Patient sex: M
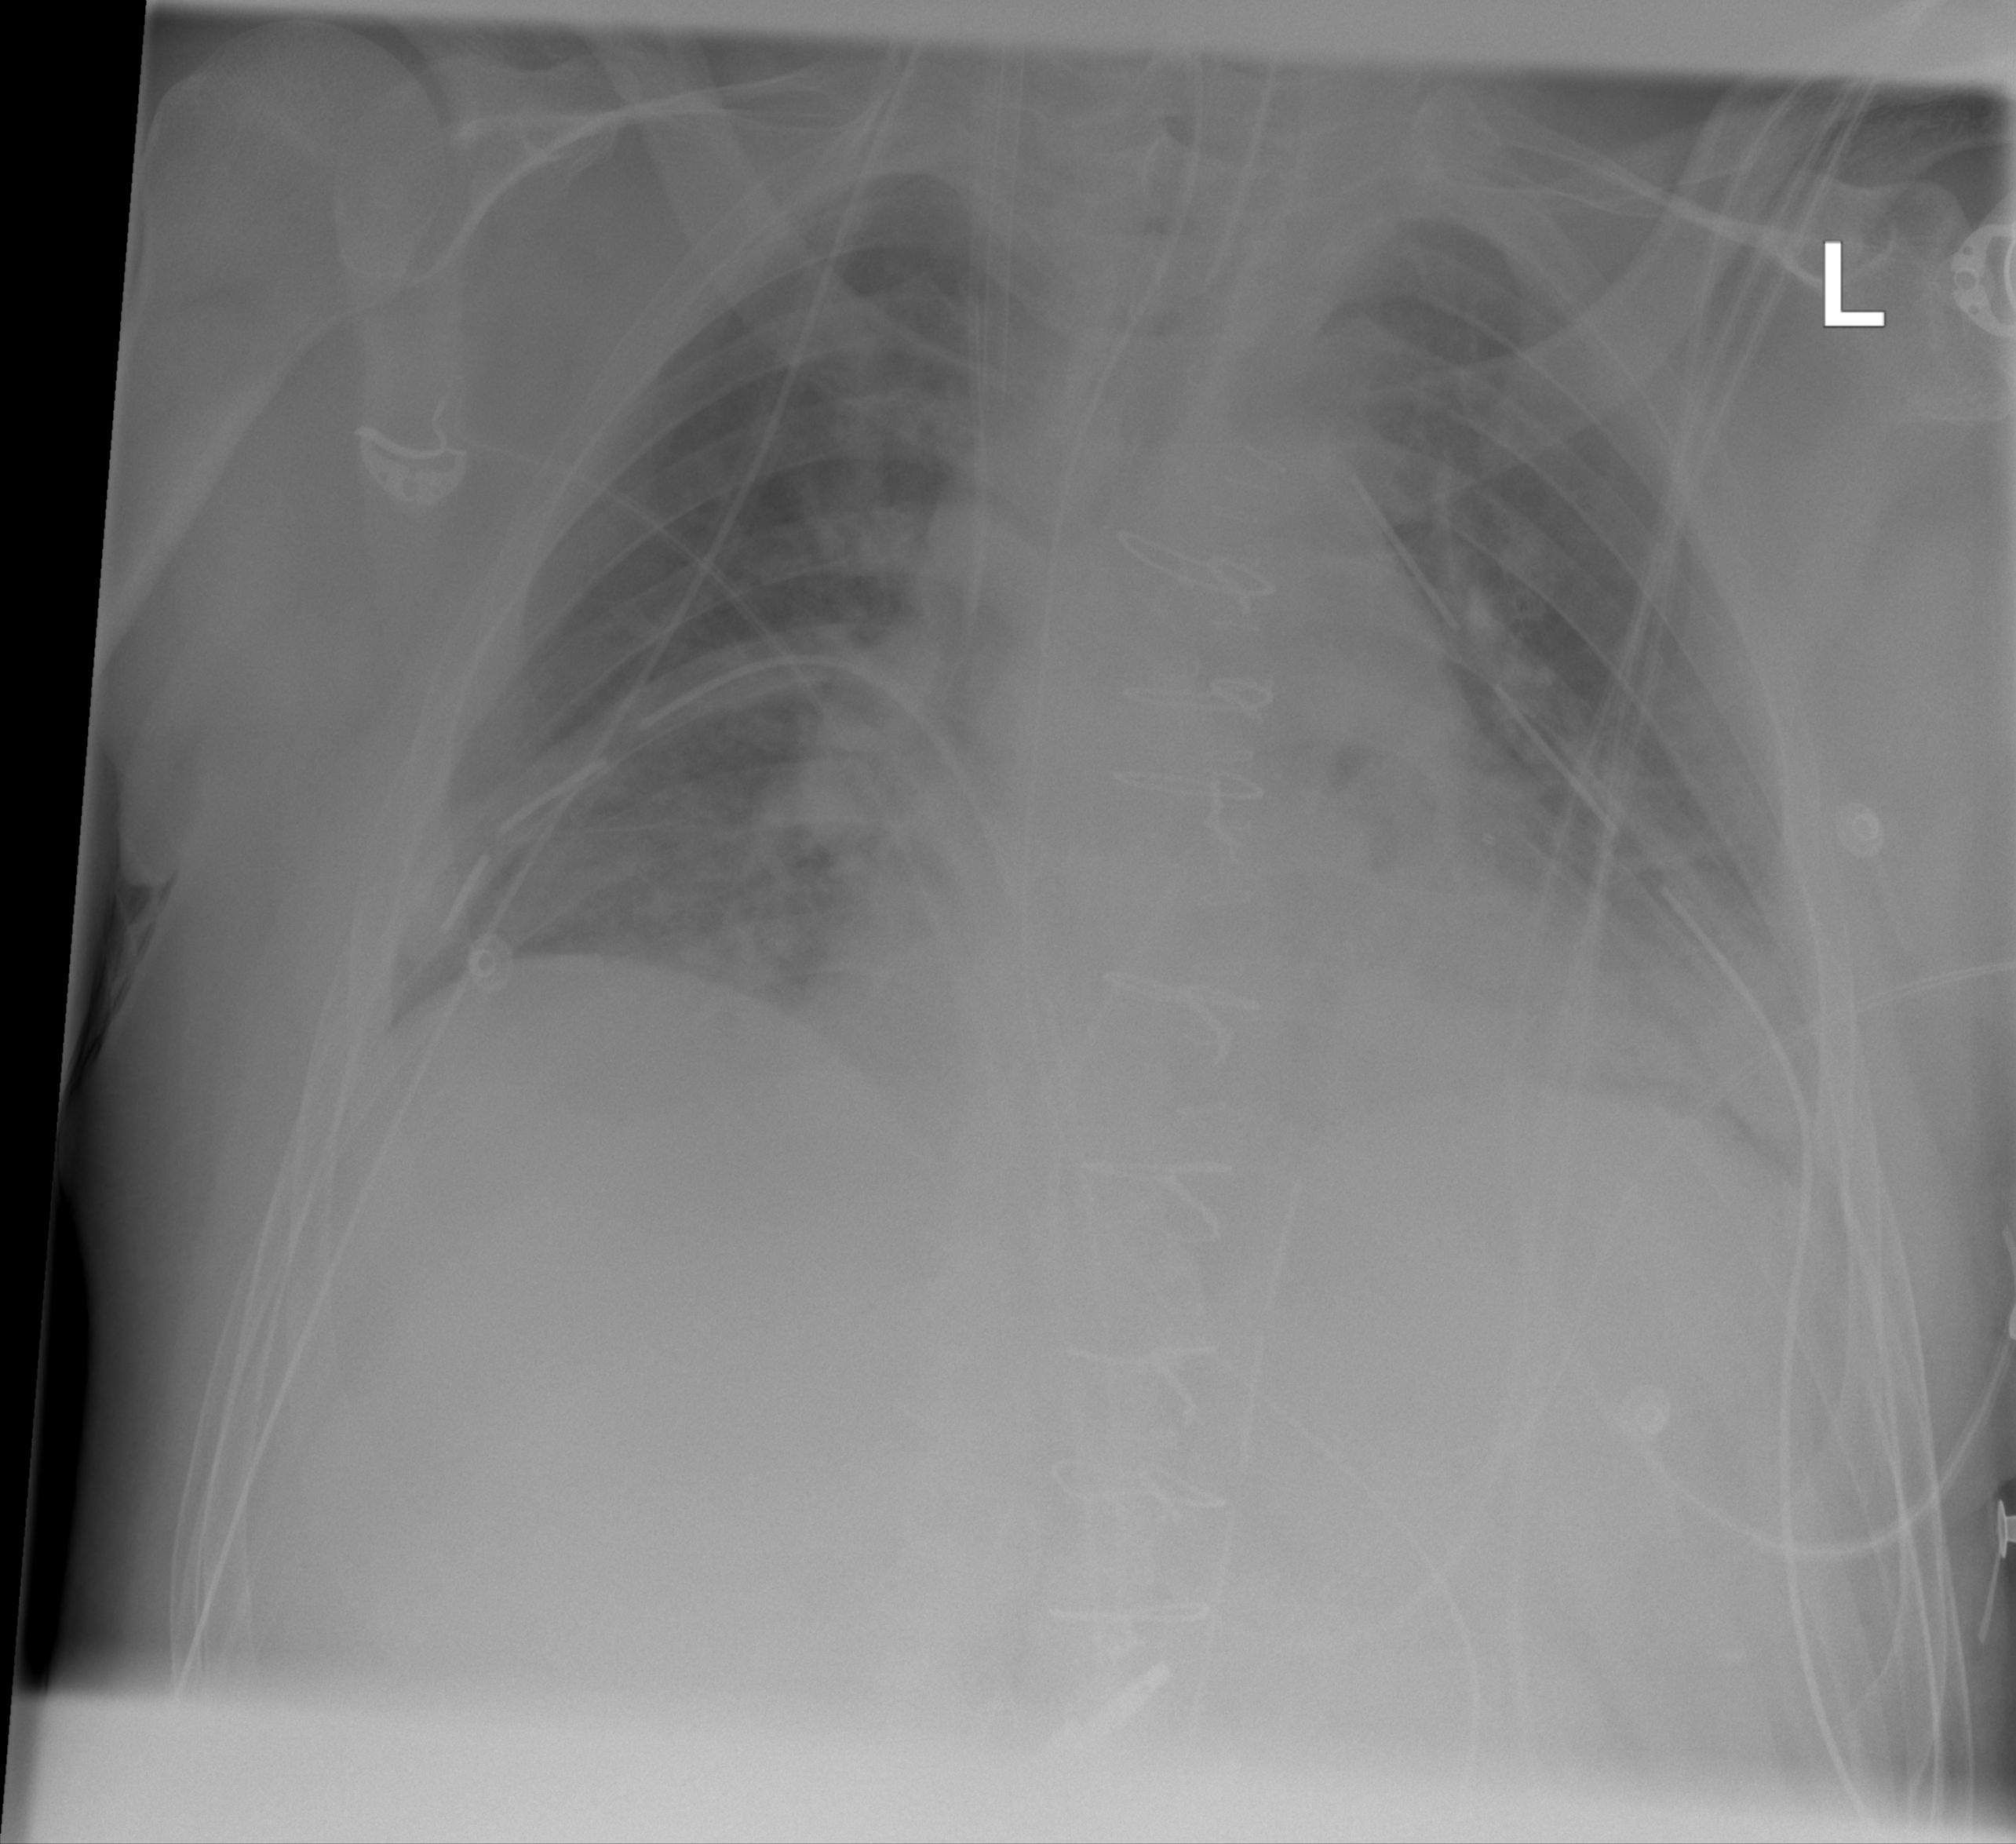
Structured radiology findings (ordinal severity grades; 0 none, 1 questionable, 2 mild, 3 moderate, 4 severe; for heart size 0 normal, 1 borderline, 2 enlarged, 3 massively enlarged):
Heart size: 1
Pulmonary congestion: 2
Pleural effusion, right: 2
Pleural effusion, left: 2
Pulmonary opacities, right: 0
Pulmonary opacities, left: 0
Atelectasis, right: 2
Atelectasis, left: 2